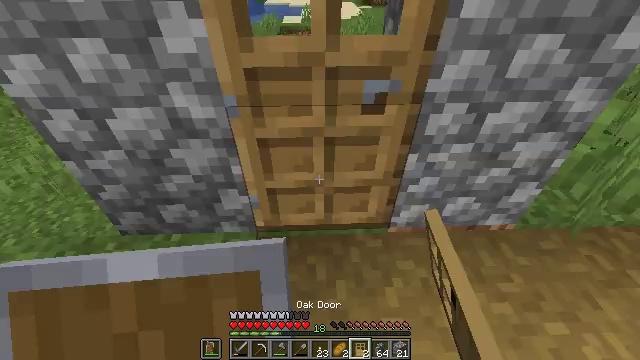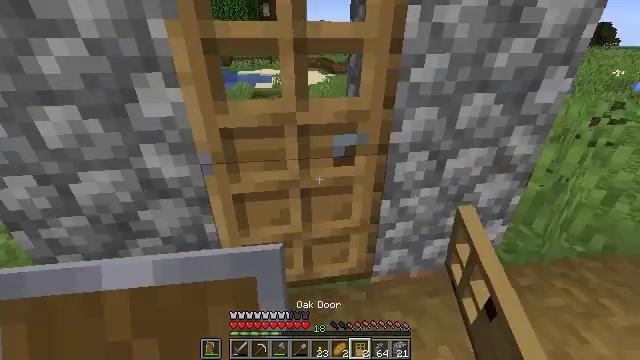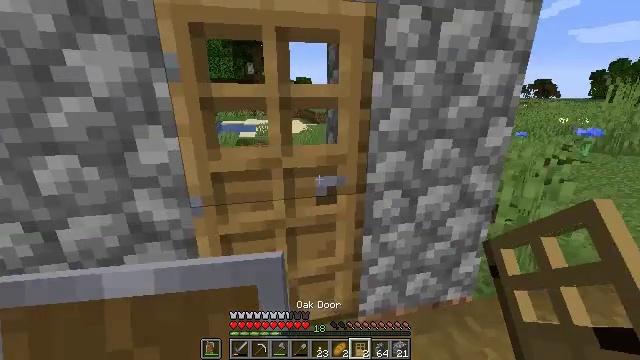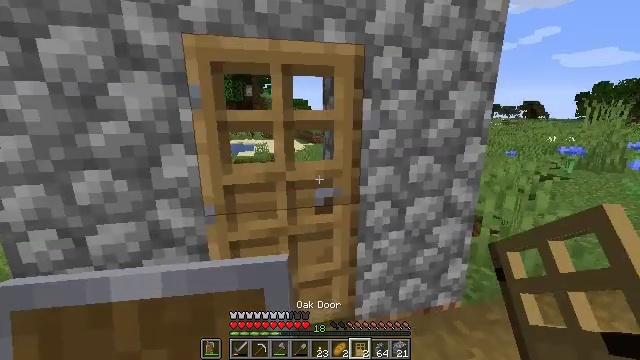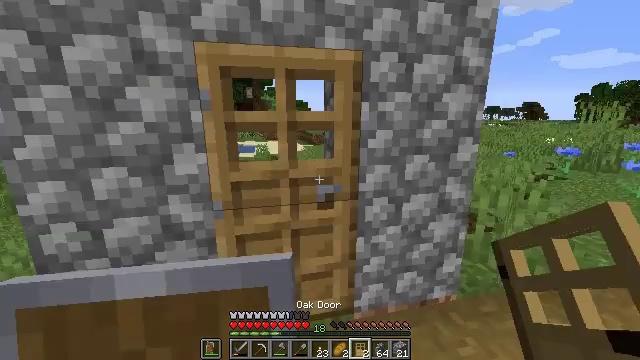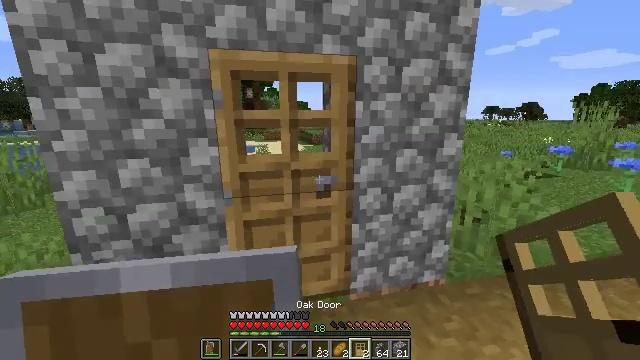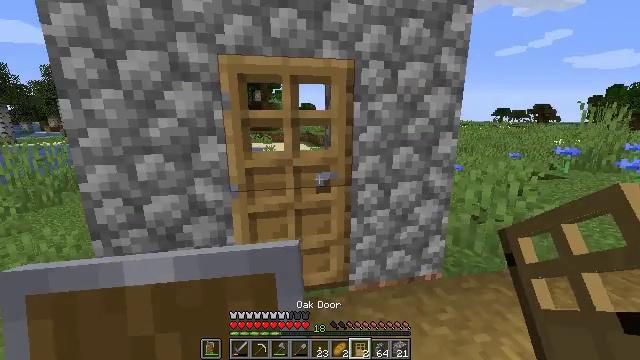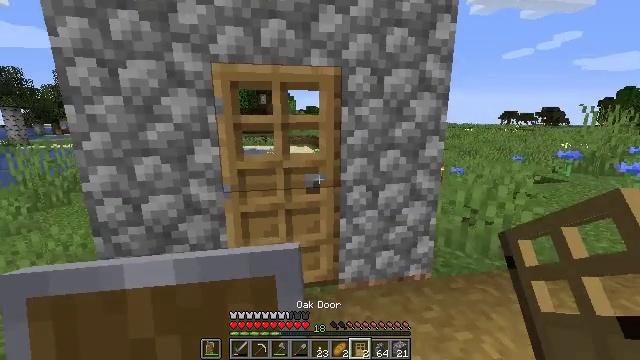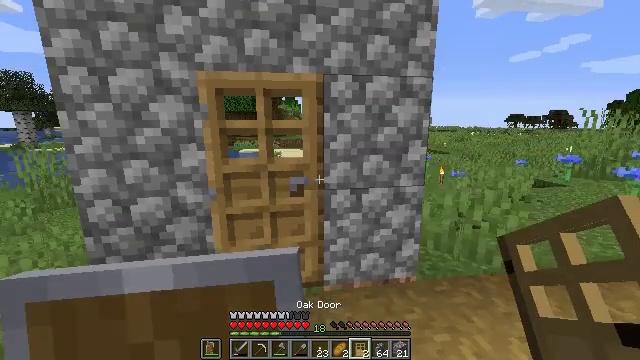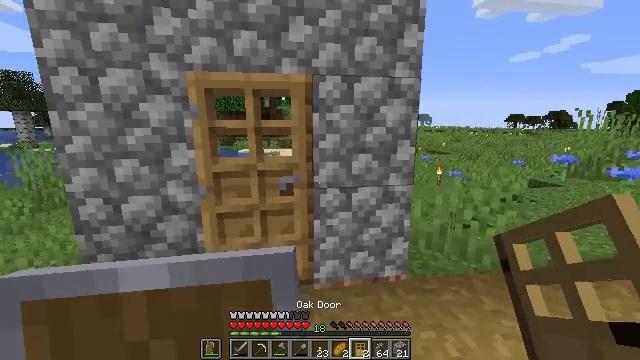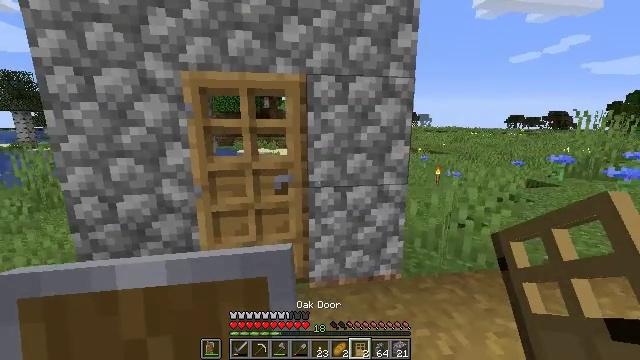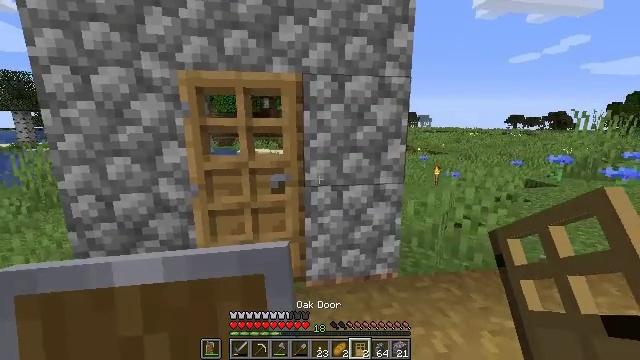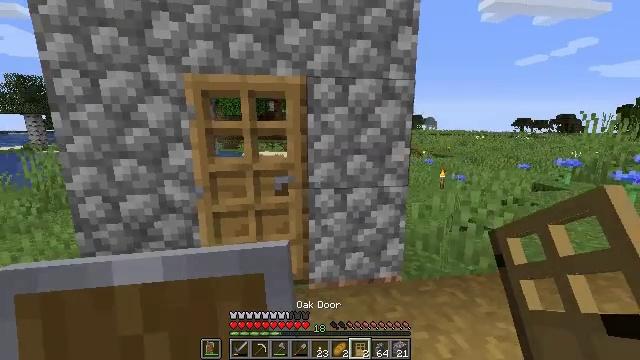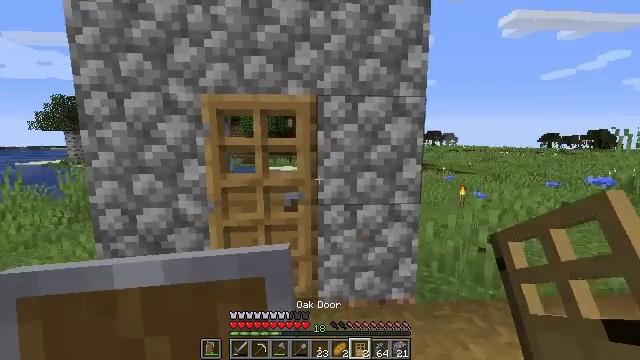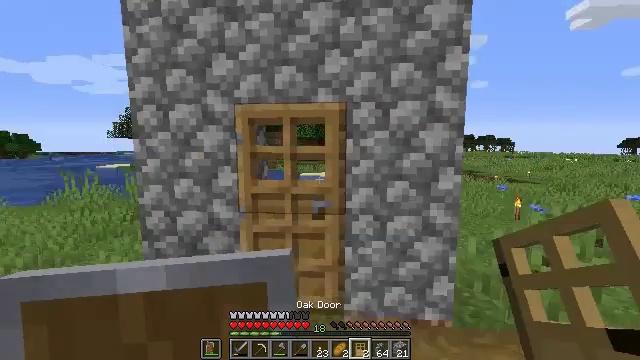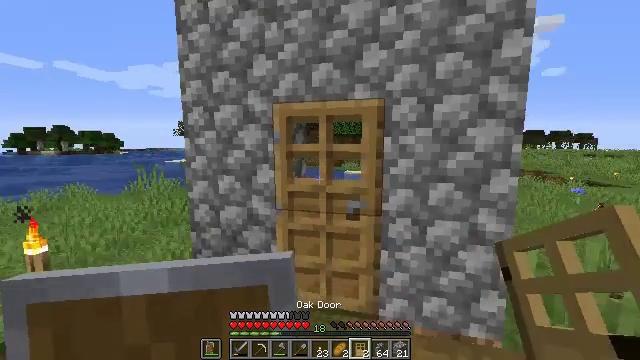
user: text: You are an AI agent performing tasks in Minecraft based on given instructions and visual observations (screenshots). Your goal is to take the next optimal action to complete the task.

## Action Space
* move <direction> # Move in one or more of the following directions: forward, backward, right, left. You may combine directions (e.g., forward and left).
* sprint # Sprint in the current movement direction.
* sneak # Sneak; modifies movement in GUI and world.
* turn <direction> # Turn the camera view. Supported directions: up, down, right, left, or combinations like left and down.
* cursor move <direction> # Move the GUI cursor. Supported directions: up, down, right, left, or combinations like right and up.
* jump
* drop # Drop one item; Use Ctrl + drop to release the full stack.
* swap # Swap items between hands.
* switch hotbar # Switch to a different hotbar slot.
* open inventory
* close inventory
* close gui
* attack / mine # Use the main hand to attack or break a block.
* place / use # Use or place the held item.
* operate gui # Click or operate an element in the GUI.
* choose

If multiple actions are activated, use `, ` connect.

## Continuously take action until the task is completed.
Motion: motion action
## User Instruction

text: Remove the oak door from its frame.
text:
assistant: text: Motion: move back, turn right and up
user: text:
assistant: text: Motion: move back, turn right and up
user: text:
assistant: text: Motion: move back, turn up
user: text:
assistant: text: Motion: move back
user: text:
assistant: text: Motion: move back and move right
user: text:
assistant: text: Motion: move right, turn left
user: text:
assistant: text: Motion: move right, turn left
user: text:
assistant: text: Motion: turn left
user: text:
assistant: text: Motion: no_op
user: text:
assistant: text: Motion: no_op
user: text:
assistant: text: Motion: no_op
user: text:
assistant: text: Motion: turn left
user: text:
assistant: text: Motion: move right, turn left and up
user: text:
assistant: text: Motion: move forward and move right, turn left and up
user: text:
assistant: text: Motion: move forward and move right, turn left
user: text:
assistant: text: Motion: move forward and move right, turn left
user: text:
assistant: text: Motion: move forward and move right, turn left
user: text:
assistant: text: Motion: turn left
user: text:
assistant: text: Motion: turn left and down
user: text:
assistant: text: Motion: turn left
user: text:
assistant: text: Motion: no_op
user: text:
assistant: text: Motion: turn left
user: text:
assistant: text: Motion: switch to hotbar 4
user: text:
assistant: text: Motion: switch to hotbar 4
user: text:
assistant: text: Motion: no_op
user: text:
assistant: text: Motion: turn left
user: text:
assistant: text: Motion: open inventory
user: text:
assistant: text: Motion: open inventory
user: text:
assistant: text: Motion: open inventory
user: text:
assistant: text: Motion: no_op